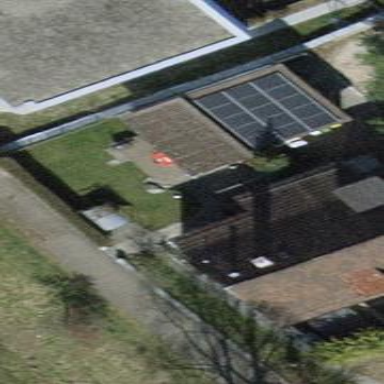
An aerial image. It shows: Building with tiled roof.